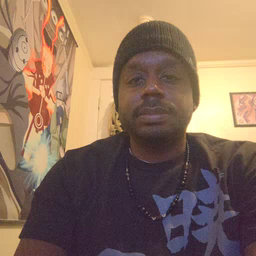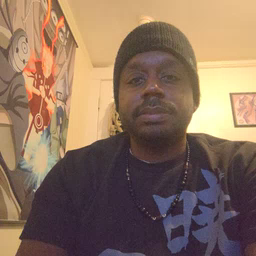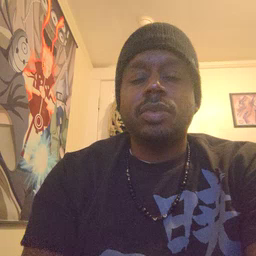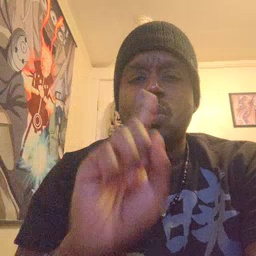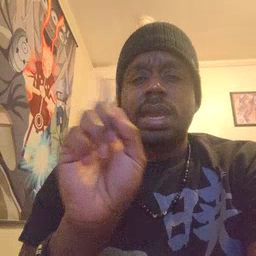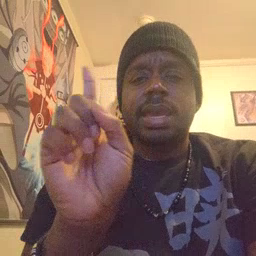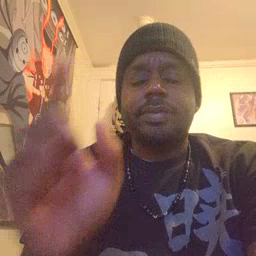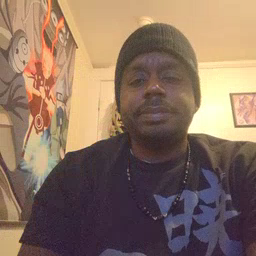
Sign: where